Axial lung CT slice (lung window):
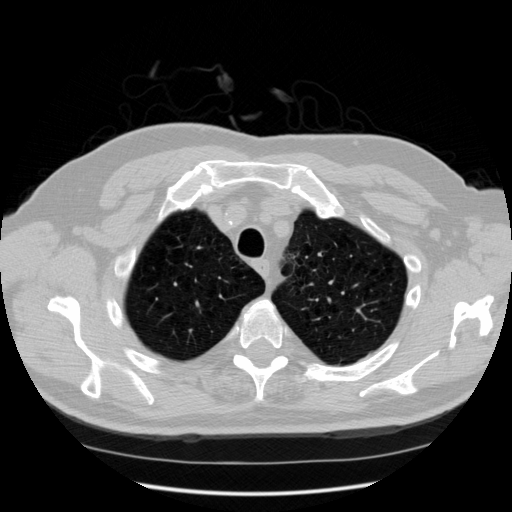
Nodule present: no